Aerial crown-view tile of a tropical tree (Barro Colorado Island, Panama), acquired 20240611:
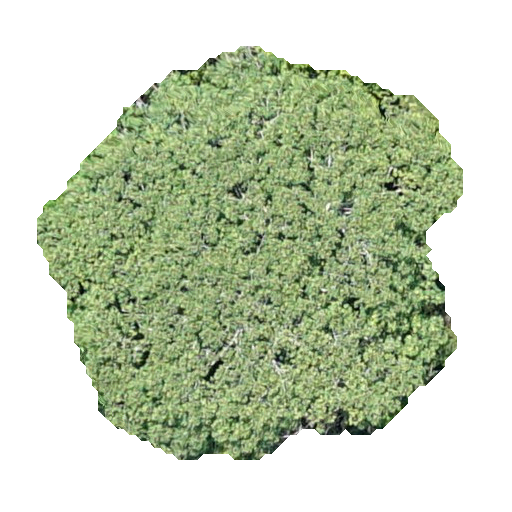
Species: Dipteryx oleifera
GBIF accepted scientific name: Dipteryx oleifera
Crown area: 203.191 m²